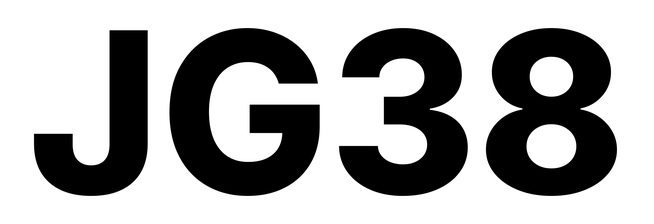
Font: Inter_ExtraBold